Interaction volume radius: 10 \u00c5
Interaction volume height: 20 \u00c5
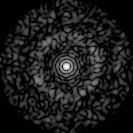
Disorder parameter: 0.825